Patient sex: M
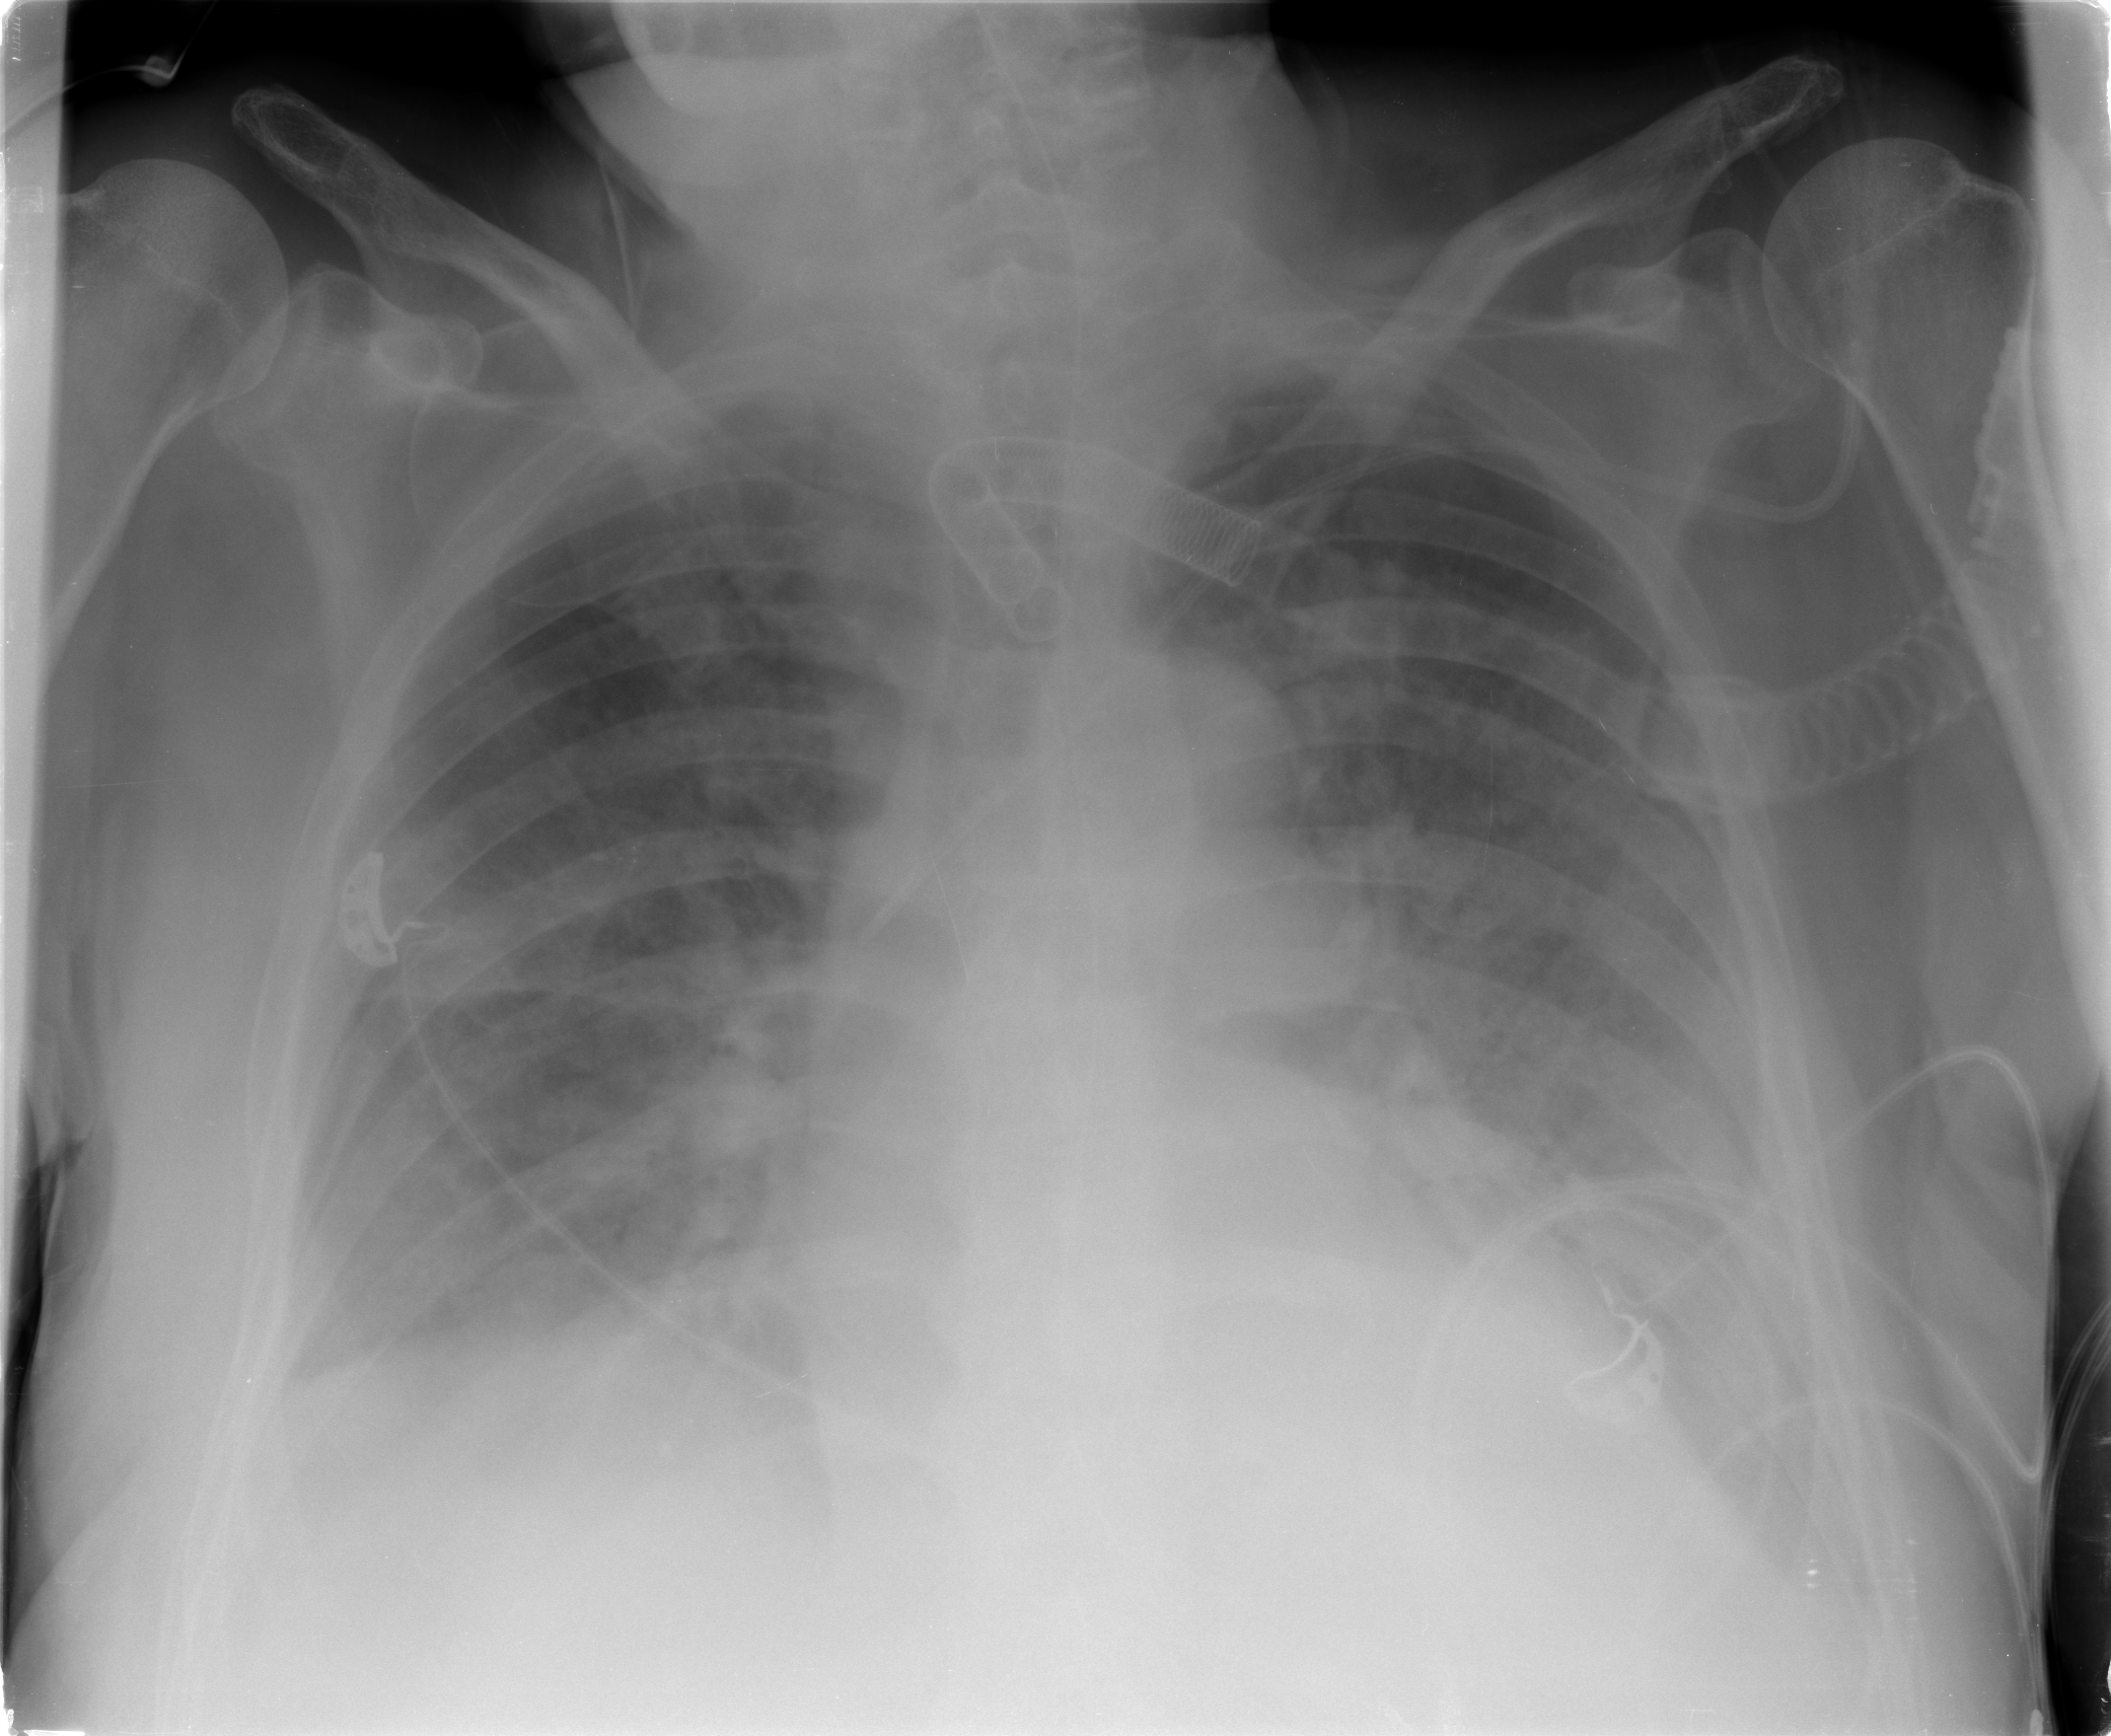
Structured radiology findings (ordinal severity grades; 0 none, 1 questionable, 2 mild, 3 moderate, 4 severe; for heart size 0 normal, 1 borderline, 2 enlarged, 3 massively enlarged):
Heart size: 1
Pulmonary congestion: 2
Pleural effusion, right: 2
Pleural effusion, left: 3
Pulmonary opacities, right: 2
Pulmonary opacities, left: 2
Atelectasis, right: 3
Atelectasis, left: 3